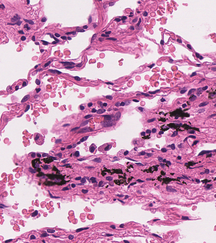
Tumor epithelial tissue: no
Tumor-associated stroma tissue: no
Normal tissue: yes